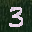
Label: 3